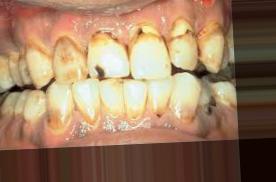
Condition: Tooth Discoloration